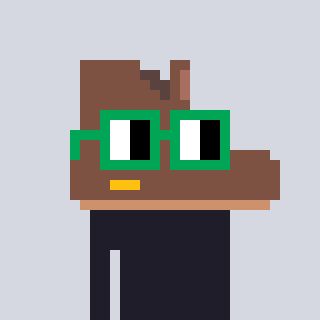
a pixel art character with square green glasses, a boot-shaped head and a green-colored body on a cool background